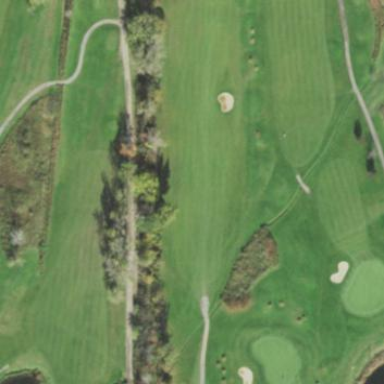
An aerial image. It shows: Water hazard on golf course. The hazard is natural water feature.